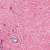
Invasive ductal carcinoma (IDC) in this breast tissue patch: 0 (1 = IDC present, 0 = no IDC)